Question: I have a Problem when drawing with the MFC CDC class and the LineTo and MoveTo function.
The CDC Object doesn't begin at the point where I move the Pointer and leaves the first Pixel blanc like in the center of the image. When I draw around a corner like on the left side of the image it is clear that the CDC object leaves the outmost pixel free.
I did try to load a custom brush but had no different results.

'''
memDC.FillSolidRect(client, BACKGROUND_COLOR);
CPen penBorder(PS_ENDCAP_SQUARE | PS_SOLID, BORDER_WIDTH, BORDER_COLOR);
//Draw the Horizontal line for the Status Bar
CPen* oldPen = memDC.SelectObject(&penBorder);
memDC.MoveTo(client.left + 0.5f * BORDER_WIDTH, client.top + 0.5f * BORDER_WIDTH);
memDC.LineTo(client.Width() - 0.5f * BORDER_WIDTH, client.top + 0.5f * BORDER_WIDTH);
CPen penRecess(PS_ENDCAP_SQUARE | PS_SOLID, BORDER_WIDTH, RECESS_COLOR);
//Draw the recess
memDC.SelectObject(&penRecess);
memDC.MoveTo(client.left + 1.5f * BORDER_WIDTH, client.top + 1.5f * BORDER_WIDTH);
memDC.LineTo(client.Width() - 0.5f * BORDER_WIDTH, client.top + 1.5f * BORDER_WIDTH);
'''
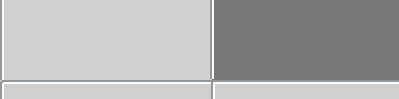
Answer: The problem has nothing to do with MFC but is inherent in the underlying Windows GDI function. The <URL> says:
> The LineTo function draws a line from the current position up to, but not including, the specified point.
If you need the last point drawn, you should do a second 'LineTo' one pixel away from the first.